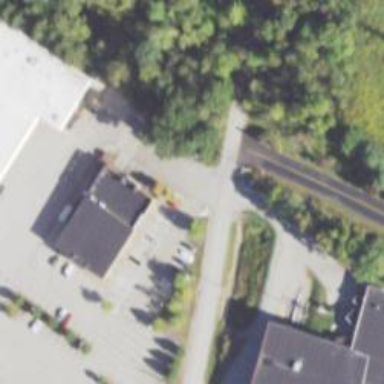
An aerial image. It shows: Clinic.